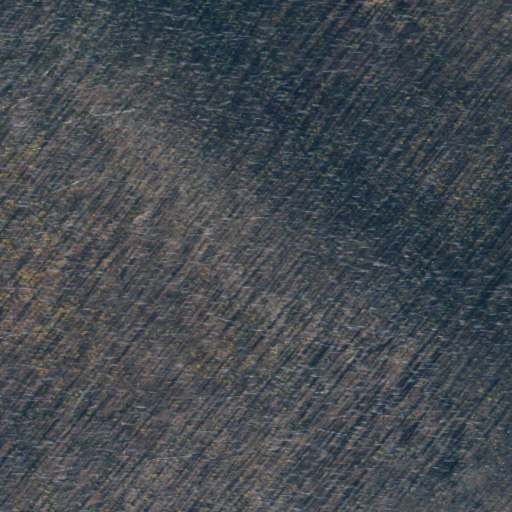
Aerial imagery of ridge(s) in Washington named Ptarmigan Ridge containing only shrub